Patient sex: M
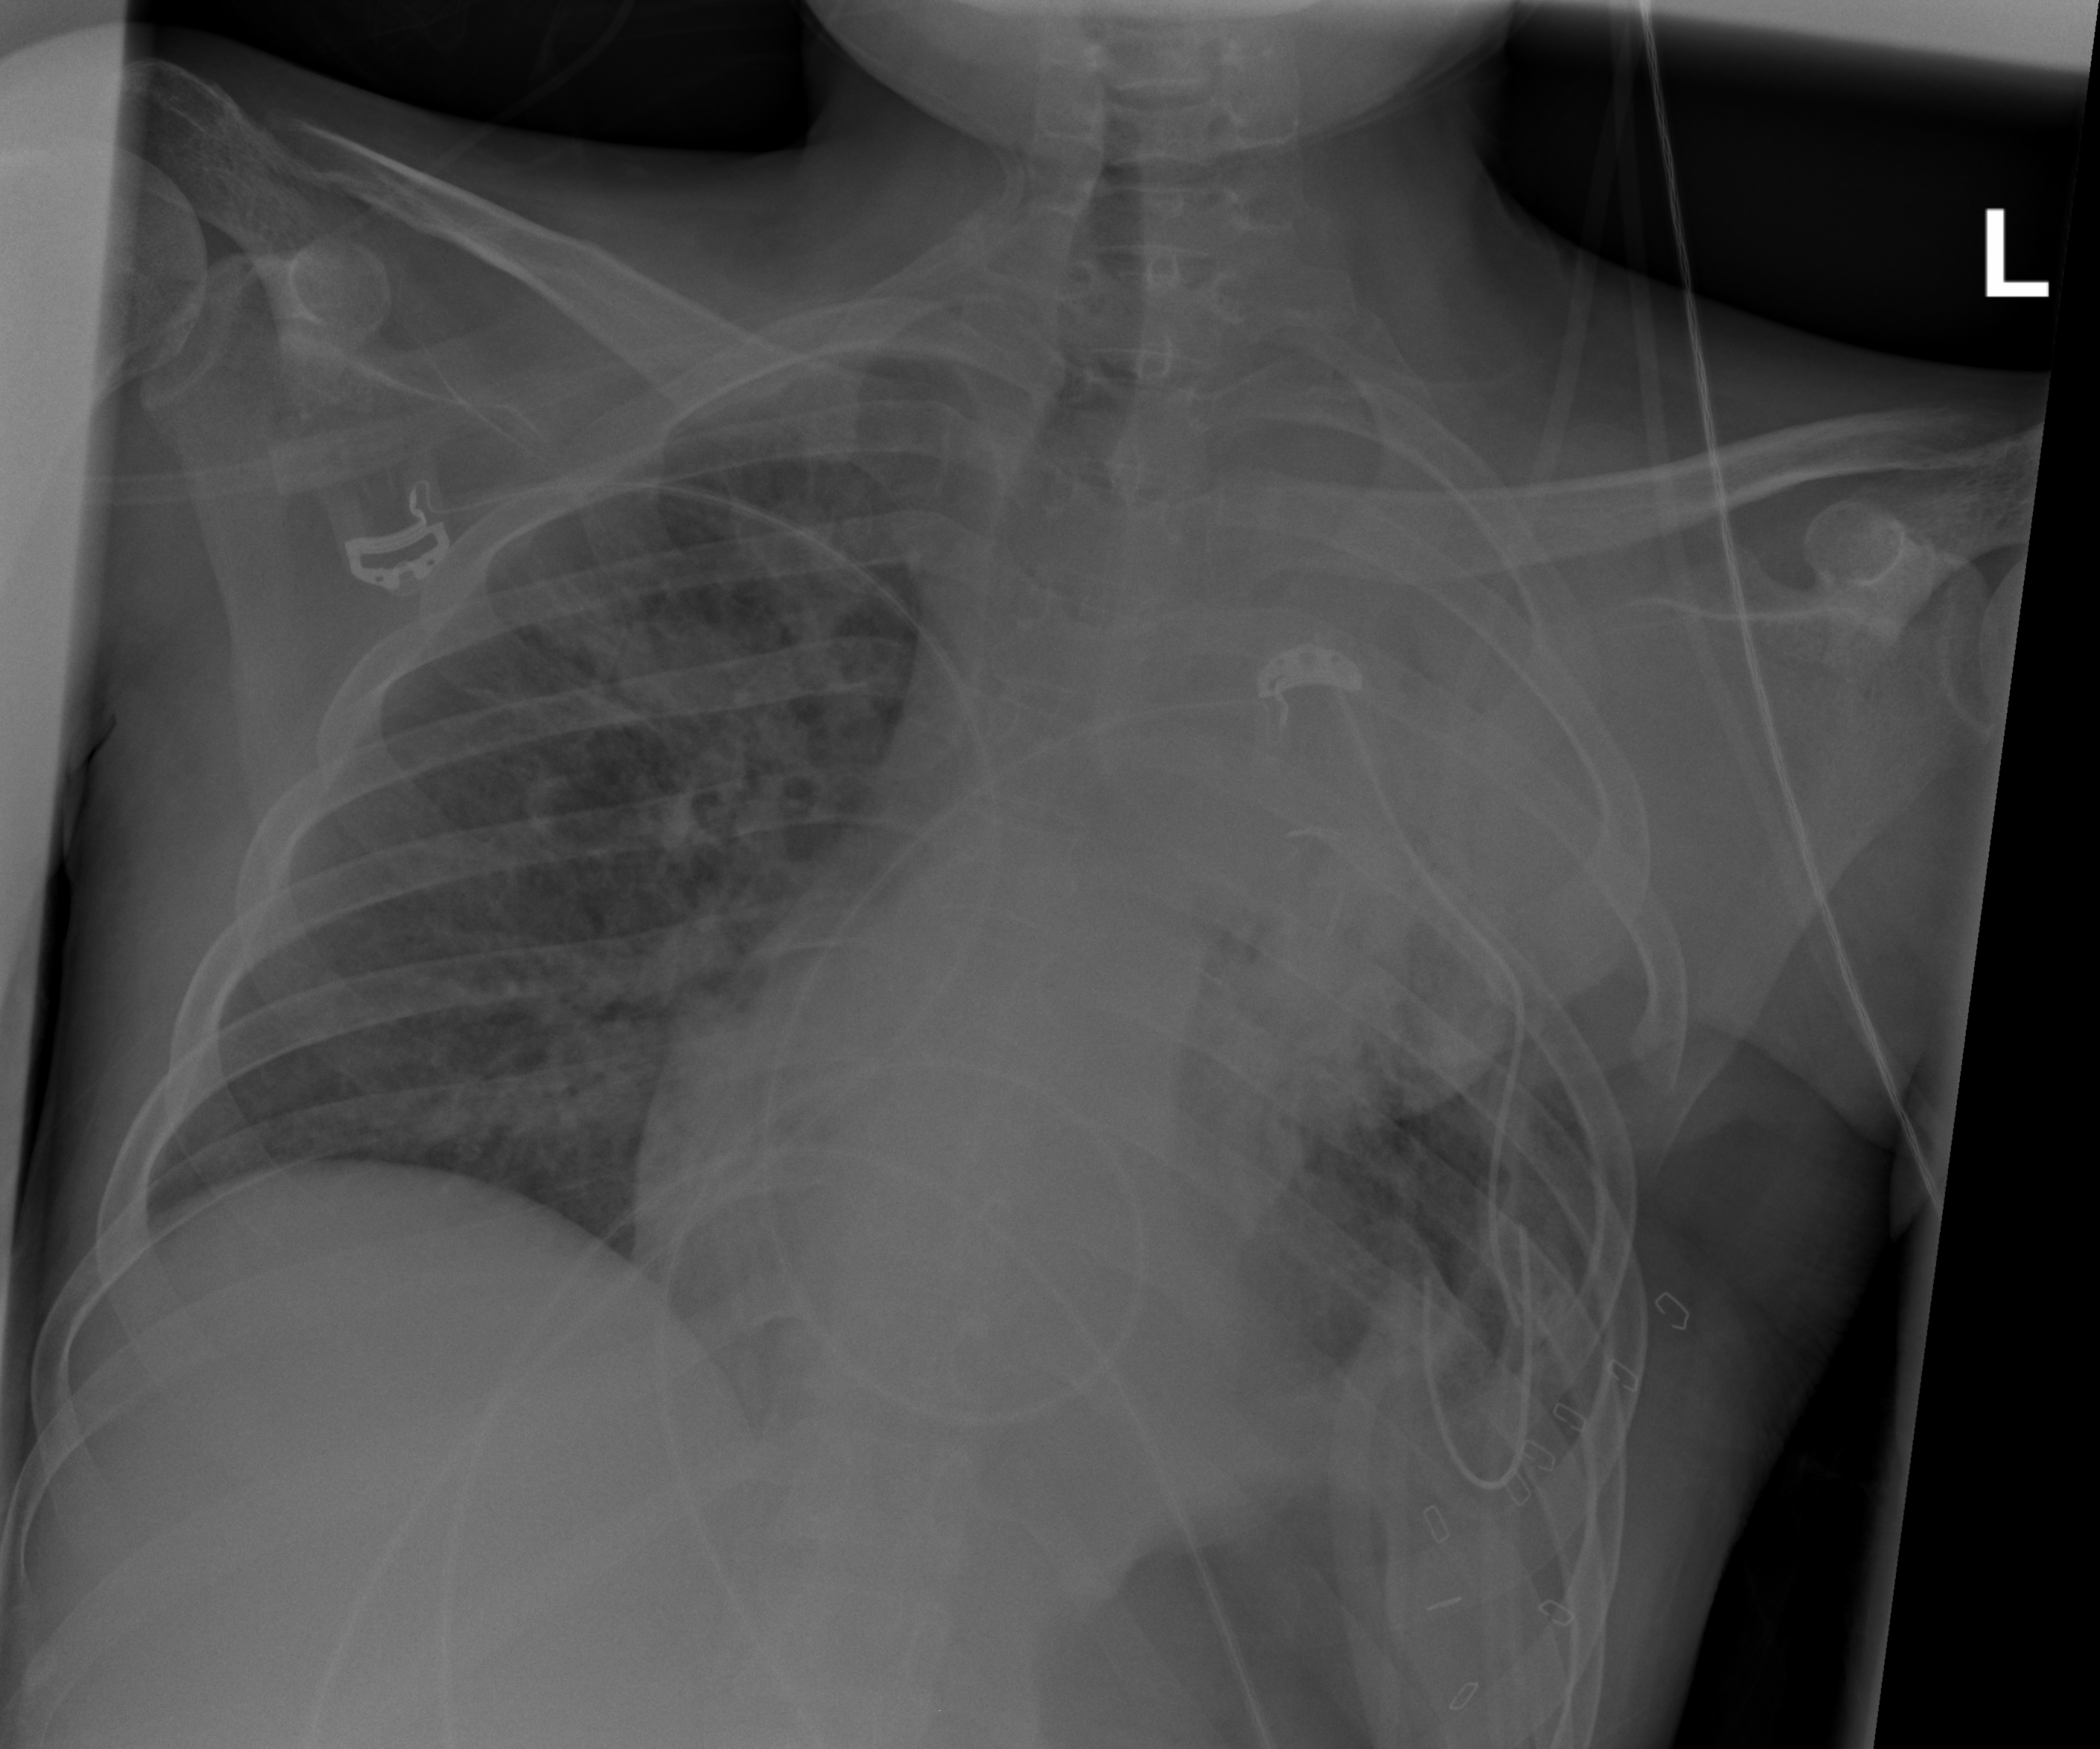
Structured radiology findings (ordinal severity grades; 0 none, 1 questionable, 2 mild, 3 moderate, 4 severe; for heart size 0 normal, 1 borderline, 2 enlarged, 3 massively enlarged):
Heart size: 0
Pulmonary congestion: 0
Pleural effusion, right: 0
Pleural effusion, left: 3
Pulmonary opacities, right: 0
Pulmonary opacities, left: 0
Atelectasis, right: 0
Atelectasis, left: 4